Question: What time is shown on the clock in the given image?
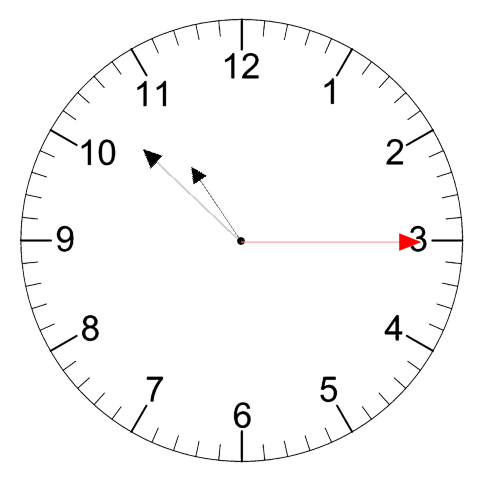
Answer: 10:52:15